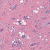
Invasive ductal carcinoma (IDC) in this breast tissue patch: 1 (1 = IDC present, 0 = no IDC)